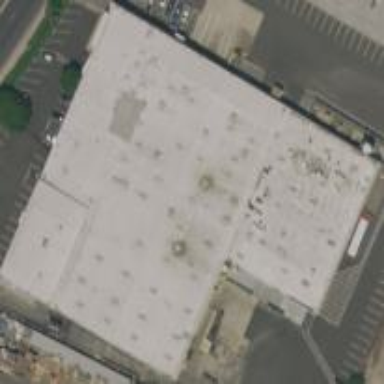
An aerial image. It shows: Warehouse building.